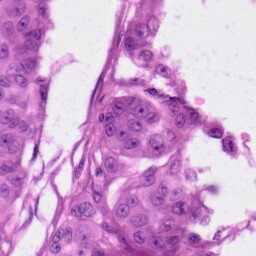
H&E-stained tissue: Skin